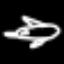
Label: airplane